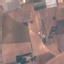
Land use / land cover class: PermanentCrop